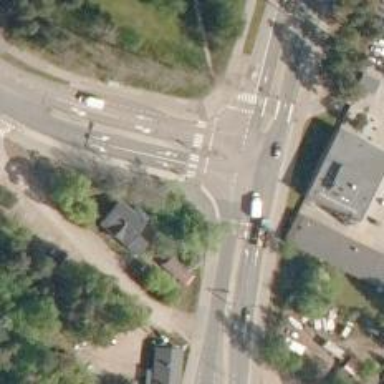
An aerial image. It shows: Asphalt cycleway.